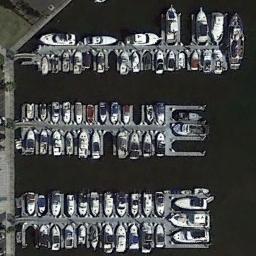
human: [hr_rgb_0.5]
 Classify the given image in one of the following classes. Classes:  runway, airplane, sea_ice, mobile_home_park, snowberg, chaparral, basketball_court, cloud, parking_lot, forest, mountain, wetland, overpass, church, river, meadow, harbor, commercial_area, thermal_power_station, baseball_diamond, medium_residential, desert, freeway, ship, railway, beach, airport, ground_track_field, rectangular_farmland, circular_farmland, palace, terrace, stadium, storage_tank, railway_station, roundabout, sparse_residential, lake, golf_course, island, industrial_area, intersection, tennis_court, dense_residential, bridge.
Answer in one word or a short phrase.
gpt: harbor